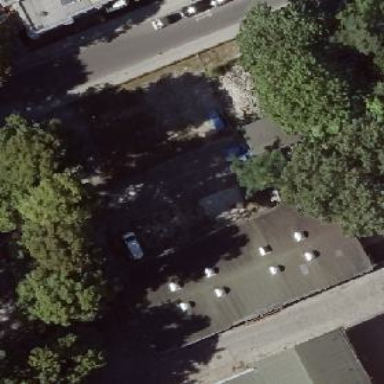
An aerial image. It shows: Building.